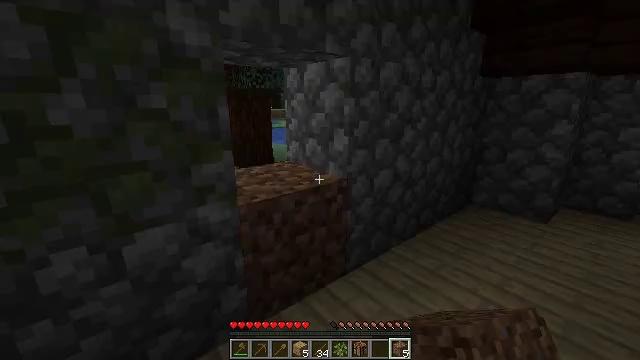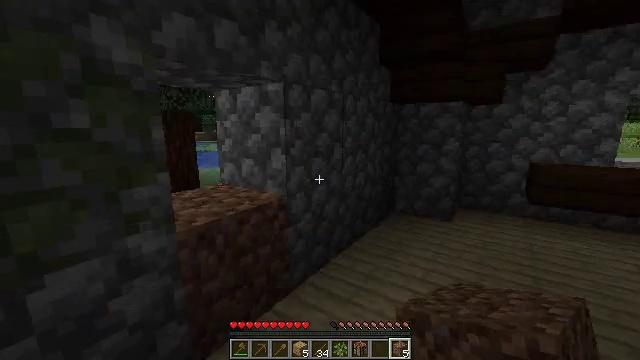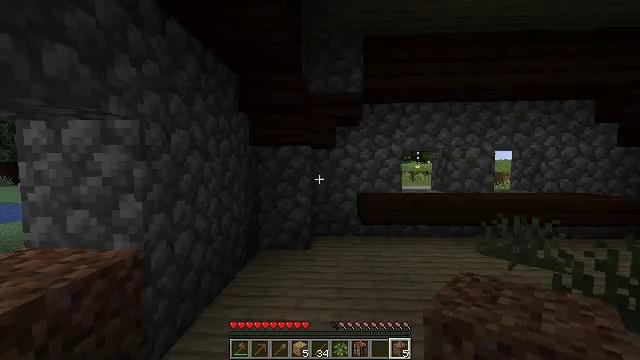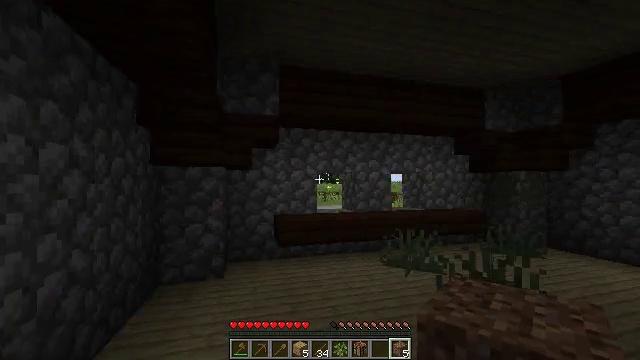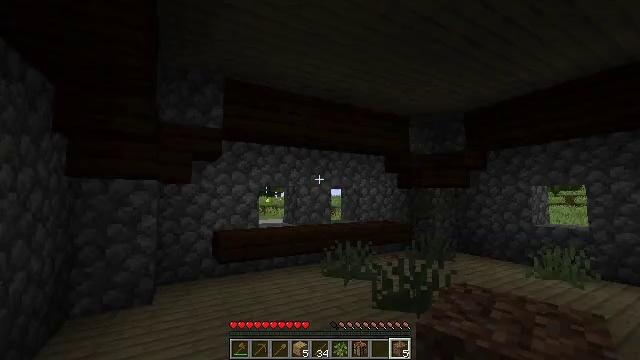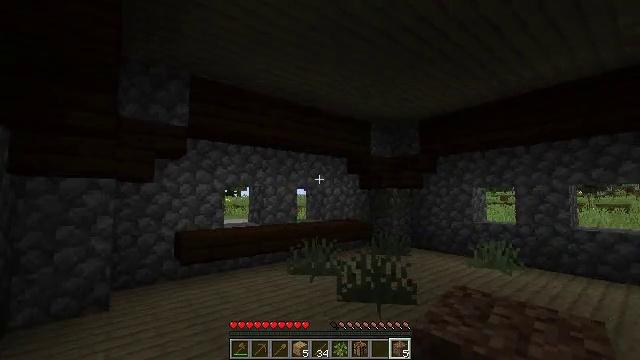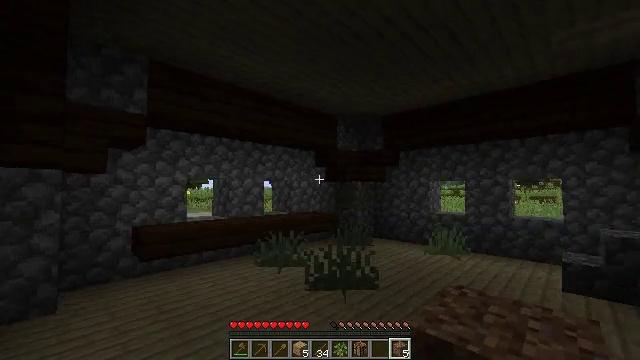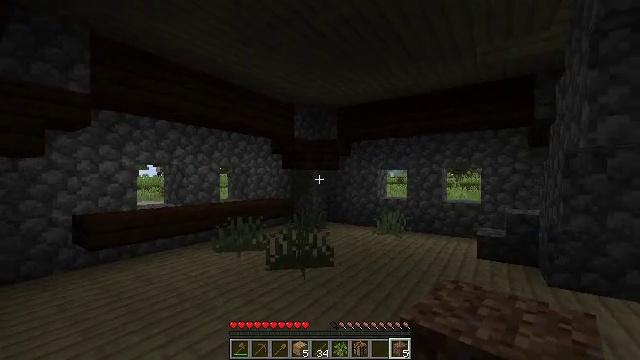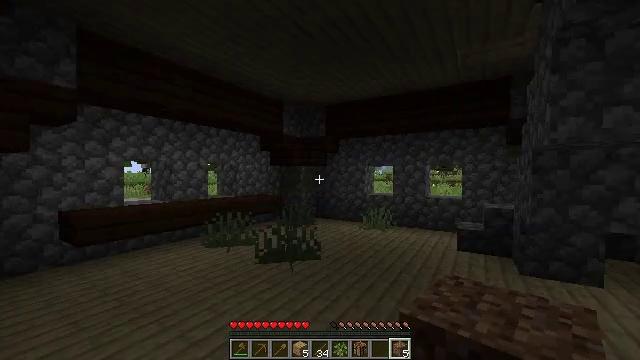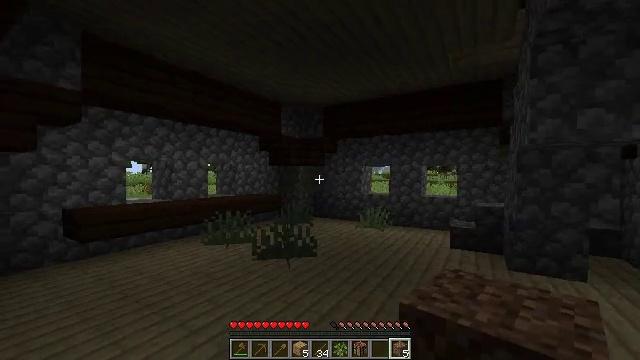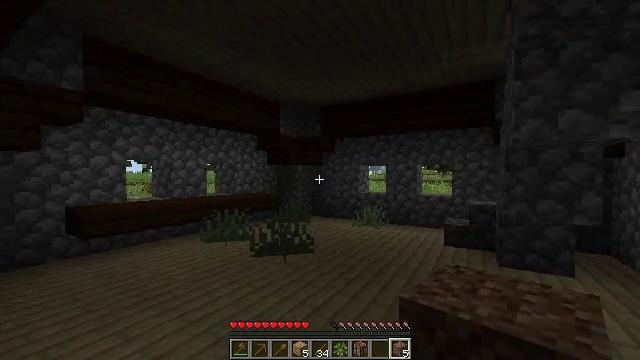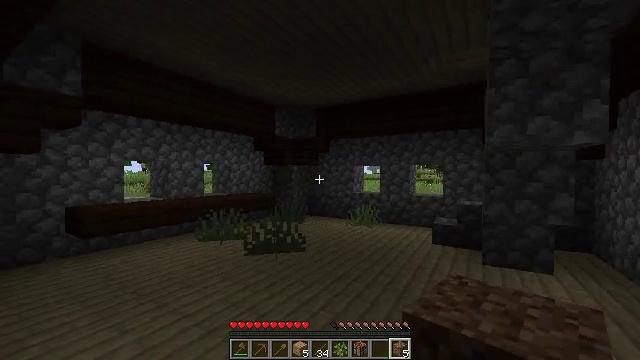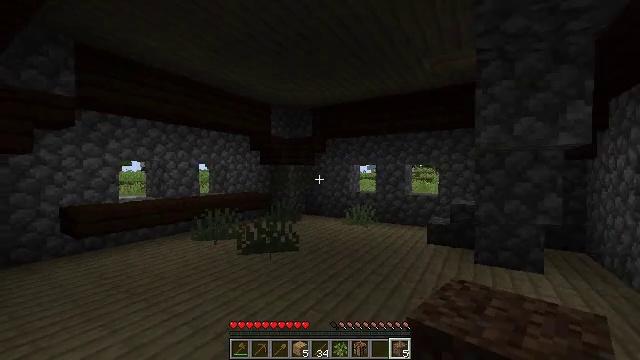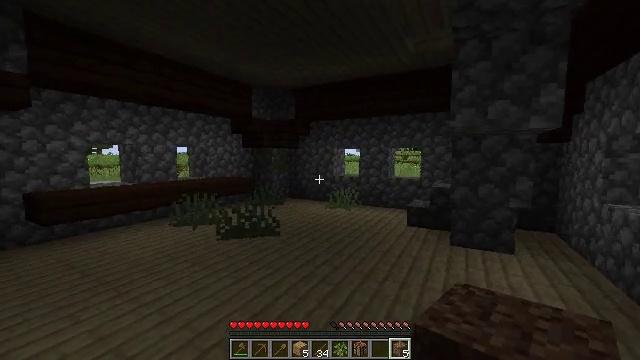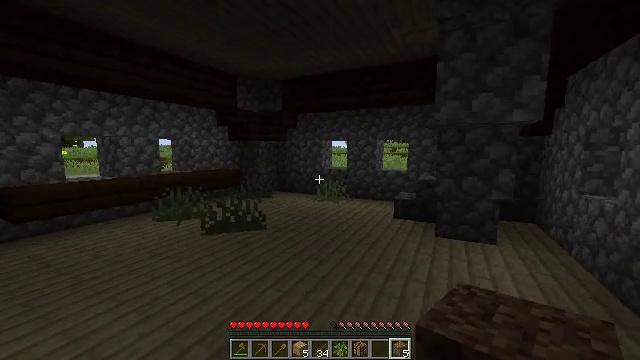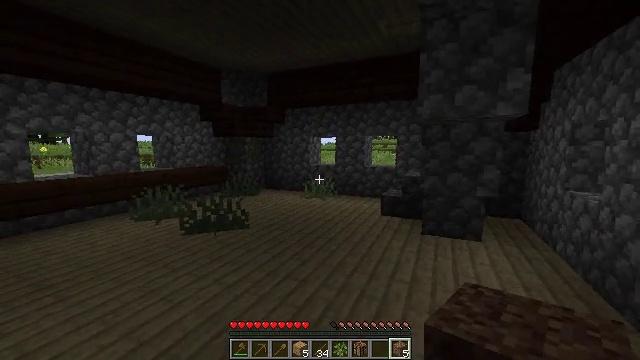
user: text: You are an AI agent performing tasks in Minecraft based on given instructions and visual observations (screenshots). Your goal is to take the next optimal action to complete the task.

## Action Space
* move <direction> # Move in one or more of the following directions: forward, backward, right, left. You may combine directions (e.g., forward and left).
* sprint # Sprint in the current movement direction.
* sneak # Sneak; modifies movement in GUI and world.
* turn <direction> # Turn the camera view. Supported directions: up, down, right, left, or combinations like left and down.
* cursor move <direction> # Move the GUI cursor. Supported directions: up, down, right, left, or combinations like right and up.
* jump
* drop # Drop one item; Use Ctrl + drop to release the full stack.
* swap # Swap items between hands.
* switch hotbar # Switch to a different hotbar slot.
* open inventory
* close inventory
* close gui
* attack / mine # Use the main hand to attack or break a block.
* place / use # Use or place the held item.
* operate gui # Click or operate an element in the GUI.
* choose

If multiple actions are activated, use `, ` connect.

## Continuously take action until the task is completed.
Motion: motion action
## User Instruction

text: Mine the grass in the plains.
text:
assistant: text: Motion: move back and move left, turn right and up
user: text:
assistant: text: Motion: move left, turn right and up
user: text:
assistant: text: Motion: move back and move left, turn right and up
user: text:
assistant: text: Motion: move back and move left, turn right and up
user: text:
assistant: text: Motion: move back and move left, turn right
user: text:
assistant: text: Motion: move back and move left, turn right and down
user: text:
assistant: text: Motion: move back, turn right and down
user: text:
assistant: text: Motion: move back and move right, turn right
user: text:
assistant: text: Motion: move back and move right
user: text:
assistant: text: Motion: move back and move right
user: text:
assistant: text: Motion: move right
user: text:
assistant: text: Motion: move forward and move right
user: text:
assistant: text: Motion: move forward and move right, turn right and down
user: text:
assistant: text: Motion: move forward and move right, turn right and down
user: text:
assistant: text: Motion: move forward and move right, turn right
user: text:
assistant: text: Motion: move forward
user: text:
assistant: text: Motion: move forward, sprint
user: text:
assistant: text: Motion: move forward, sprint
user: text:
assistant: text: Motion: move forward, sprint
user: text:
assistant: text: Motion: move forward, sprint
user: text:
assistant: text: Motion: move forward, sprint
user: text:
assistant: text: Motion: move forward, sprint
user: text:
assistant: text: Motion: move forward, sprint
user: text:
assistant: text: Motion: move forward, sprint
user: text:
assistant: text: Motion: move forward, sprint
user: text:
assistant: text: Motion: move forward, sprint
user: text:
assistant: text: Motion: move forward, sprint
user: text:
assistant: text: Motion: move forward, sprint, turn right
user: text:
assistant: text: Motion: move forward, sprint, turn right and down
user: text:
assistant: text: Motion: move forward and move left, sprint, turn right